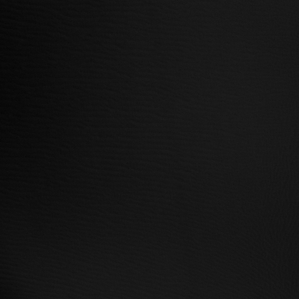
Label: non_frost